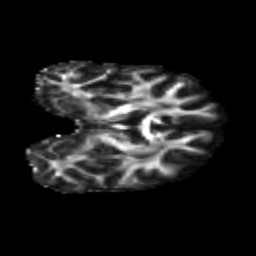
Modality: FA
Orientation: coronal
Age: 29
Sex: female
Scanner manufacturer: siemens
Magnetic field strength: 3 T
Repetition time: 1.8 s
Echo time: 0.07 s